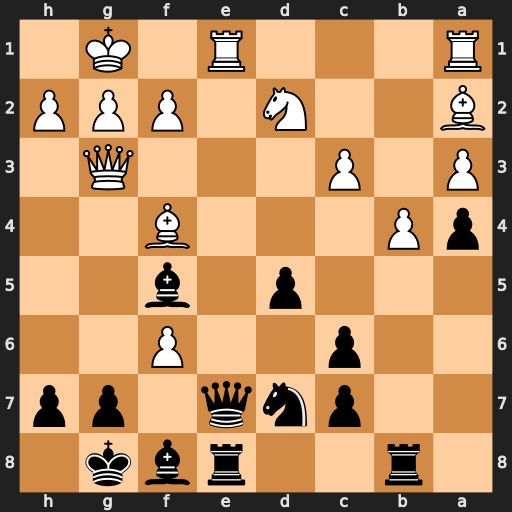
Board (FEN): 1r2rbk1/2pnq1pp/2p2P2/3p1b2/pP3B2/P1P3Q1/B2N1PPP/R3R1K1
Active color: b
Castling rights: -
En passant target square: -
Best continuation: Qxe1+ Rxe1 Rxe1+